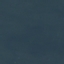
Land use / land cover: SeaLake